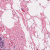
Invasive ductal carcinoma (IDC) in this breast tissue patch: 0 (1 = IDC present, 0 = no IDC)